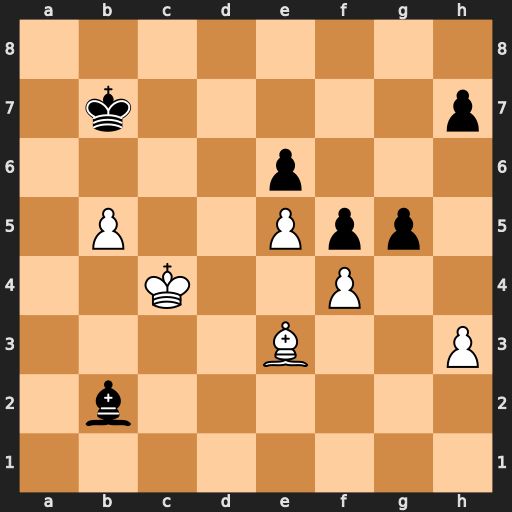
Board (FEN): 8/1k5p/4p3/1P2Ppp1/2K2P2/4B2P/1b6/8
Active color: w
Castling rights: -
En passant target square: -
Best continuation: fxg5 Bxe5 h4